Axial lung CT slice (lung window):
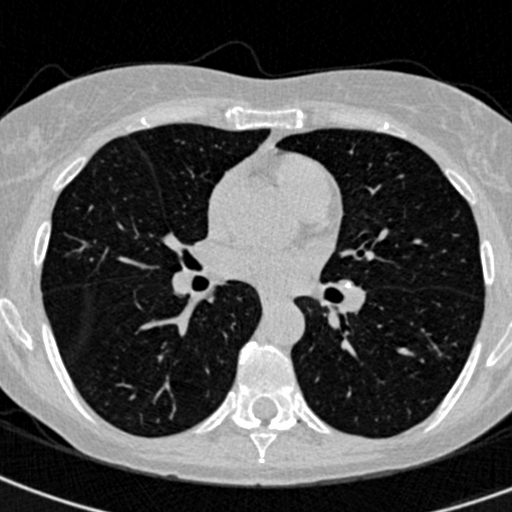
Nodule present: no